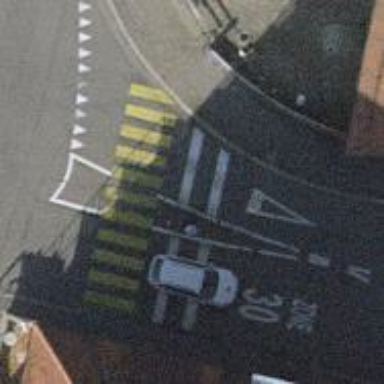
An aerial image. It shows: Marked crossing with visible markings.